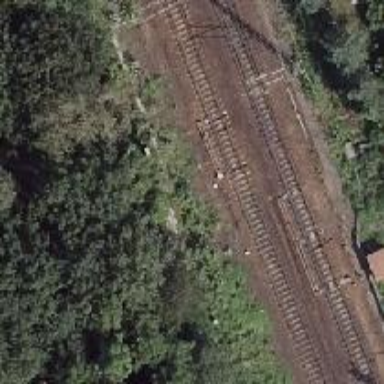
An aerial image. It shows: Railway switch with the turnout on the right side.